Question: I have a confusing behaviour with the memory alignment of structure elements. Consider these two structures:
'''
typedef struct s_inner {
unsigned long ul1;
double dbl1;
fourth_struct s4;
unsigned long ul2;
int i1;
} t_inner;
typedef struct s_outer {
other_struct member1; /* 4-byte aligned, 40 bytes in terms of sizeof() */
unsigned long member2;
t_inner member3; /* see above */
} t_outer;
'''
When I inspect the memory layout of t_outer, I could see that the elements of 'member1' are 4-byte aligned, just as I would expect it.
Also the memory layout of 'member3' is as expected: 'ul1' has 4 padding bytes attached so that 'dbl1' is aligned on an 8-byte border (normal on Win32).
when I inspect the memory layout of 'member2', I could see that this member has 4 padding bytes attached to it.
Could anyone explain why on earth 'member2' receives padding bytes? My expectation was that 'member2' does not carry a padding.
---
See this memory dump. Before filling the structure elements, I've 'memset''d the whole 't_outer' structure with 'p''s:
- 'member1'- 'member2'- 'member3'- 'dbl1''member3'

---
- - 'other_struct'-
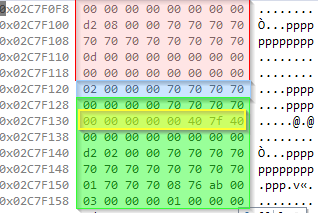
Answer: > so that dbl1 is aligned on an 8-byte border
Sure. But that alignment guarantee means bupkis if the structure itself is not aligned to 8 as well. Which is a guarantee that's provided by the compiler's address choices for the data section and the stack frame. Or the memory allocator. All guarantee at least alignment to 8.
But when you embed the structure inside then those 4 bytes of padding member3 (not after member2) are required to get the alignment guarantee back.
Also note that a structure can have padding after the last member. Which may be required to ensure that members are still aligned when the structure is stored in an array. Same reason.